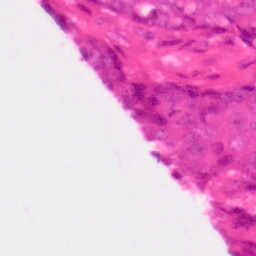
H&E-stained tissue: Colon